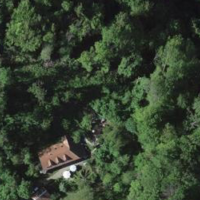
EUNIS habitat code: 41
Species observed at this site:
Silene dioica